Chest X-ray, AP view. Patient: 11 years old, sex F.
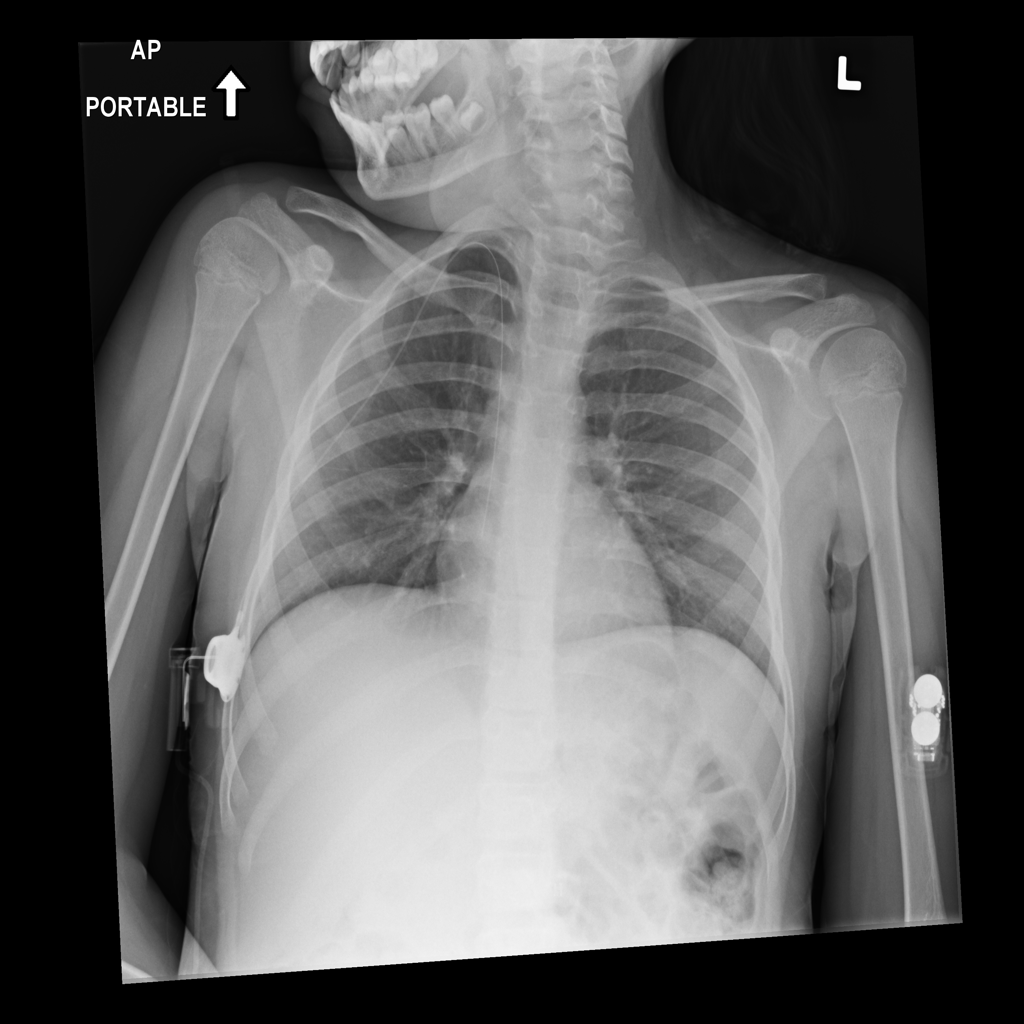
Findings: No Finding